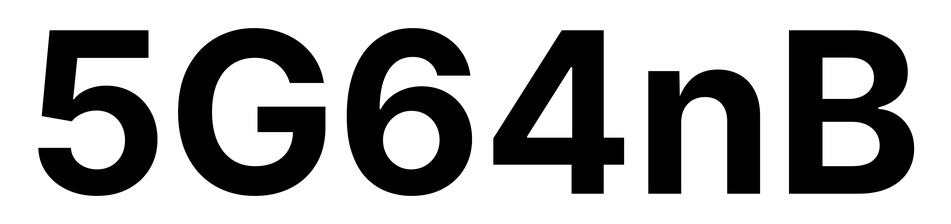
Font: Inter_Bold